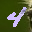
Label: 4